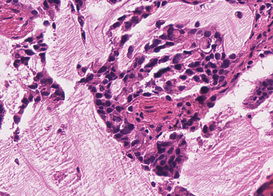
Tumor epithelial tissue: yes
Tumor-associated stroma tissue: yes
Normal tissue: no